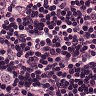
Metastatic tissue present: yes